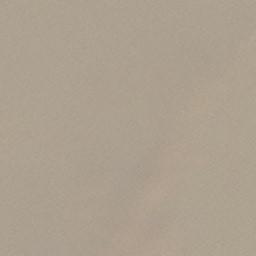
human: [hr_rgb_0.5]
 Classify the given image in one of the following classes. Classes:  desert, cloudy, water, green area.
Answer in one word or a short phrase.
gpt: desert